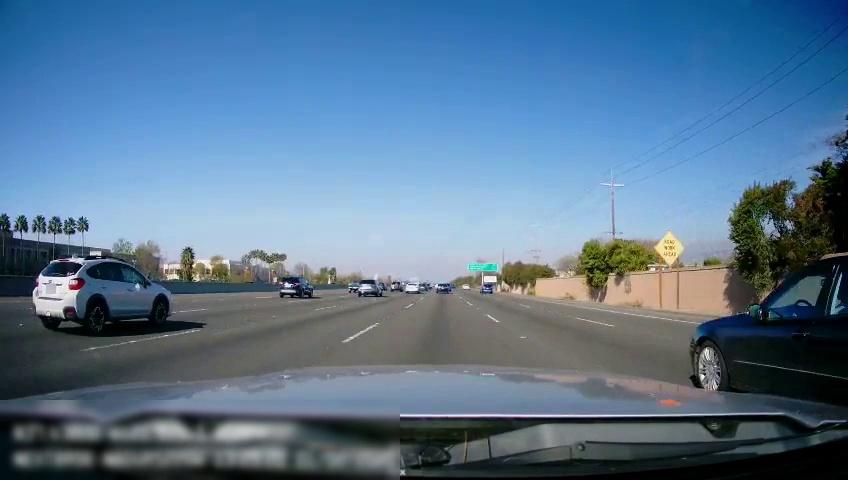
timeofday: Day
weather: Sunny
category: Drivable Space
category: Vehicles | Car
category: Vehicles | SUV
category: Vehicles | SUV
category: Vehicles | SUV
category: Vehicles | Truck
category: Vehicles | Car
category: Vehicles | SUV
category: Vehicles | SUV
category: Vehicles | SUV
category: Lanes | Alternate Lane
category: Lanes | Alternate Lane
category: Lanes | Alternate Lane
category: Lanes | Current Lane
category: Lanes | Alternate Lane
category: Lanes | Alternate Lane
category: Lanes | Alternate Lane
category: Traffic | Signs
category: Traffic | Signs
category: Traffic | Signs